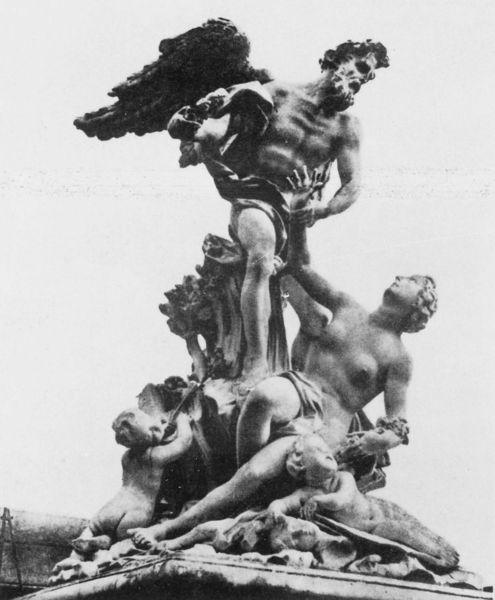
Titel: Die Zeit enthüllt die Wahrheit
Standort: Bolbec (EU - F - Normandie)
Schlagwörter: adler, akt, flügel, gott, gruppe, hand, himmel, lendenschurz, mann, nackt, brust, busen, frau, tuch, bart, arm, halten, sockel, stehen, stein, figur, kind, paar, engel, skulptur, statue, beine, liegen, zwei, baby, gewalt, liegend, foto, denkmal, greifen, raub, schwarzweiß, göttin, zeus, dramatik, schlangen, putten, figura serpentinata, putti, luzifer, mann frau, rocaille, zerren, chronos, parr, ergreifen